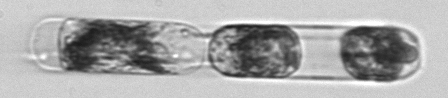
Label: Hemiaulus